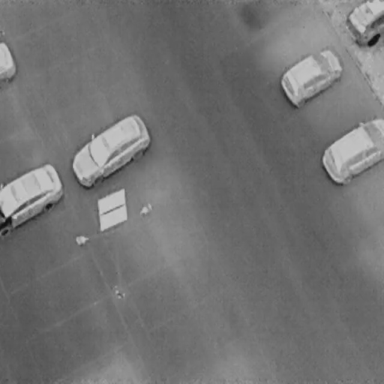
There are six Cars in the infrared image.